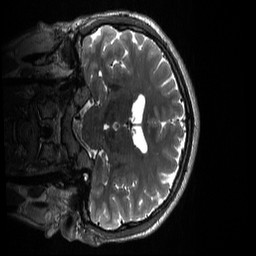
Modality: T2w
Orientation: coronal
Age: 24
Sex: male